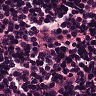
Metastatic tissue present: no